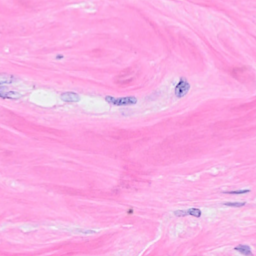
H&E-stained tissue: Breast